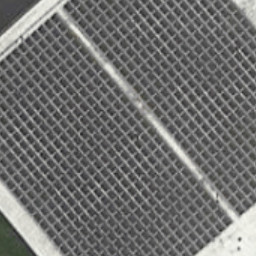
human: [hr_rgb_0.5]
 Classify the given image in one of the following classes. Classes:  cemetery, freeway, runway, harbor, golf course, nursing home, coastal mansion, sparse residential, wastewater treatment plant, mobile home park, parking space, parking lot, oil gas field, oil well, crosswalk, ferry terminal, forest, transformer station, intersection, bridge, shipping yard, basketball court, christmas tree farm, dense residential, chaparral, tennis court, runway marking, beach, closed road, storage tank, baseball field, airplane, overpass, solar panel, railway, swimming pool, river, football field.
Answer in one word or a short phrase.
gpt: solar panel